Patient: sex F, age 66
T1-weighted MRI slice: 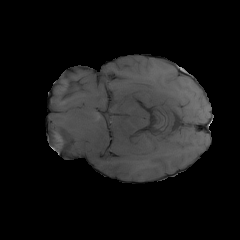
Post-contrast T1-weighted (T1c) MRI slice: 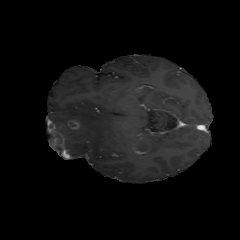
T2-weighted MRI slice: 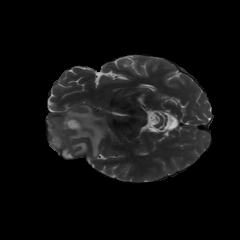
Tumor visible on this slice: yes
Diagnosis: Glioblastoma, IDH-wildtype
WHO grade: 4